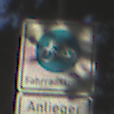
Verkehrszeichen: BeginnFahrradstrasse
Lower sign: PersonengruppenFrei1
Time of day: MorningAfternoon
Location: Outdoor (Nature)
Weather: Clear
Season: NotSpecified
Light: Natural